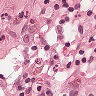
Metastatic tissue present: no